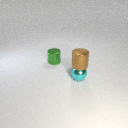
small brown metal cylinder above small cyan metal sphere